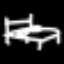
Label: bed